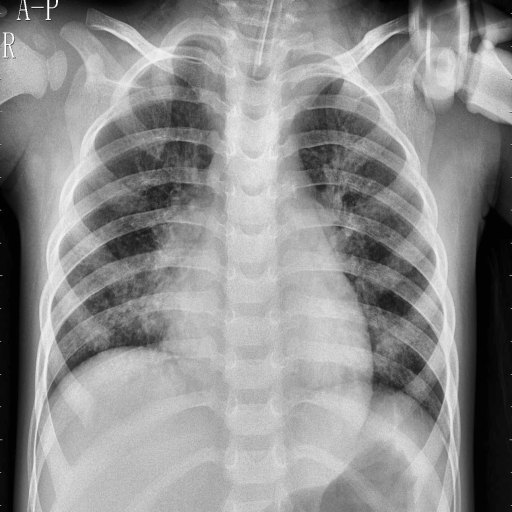
Finding: PNEUMONIA